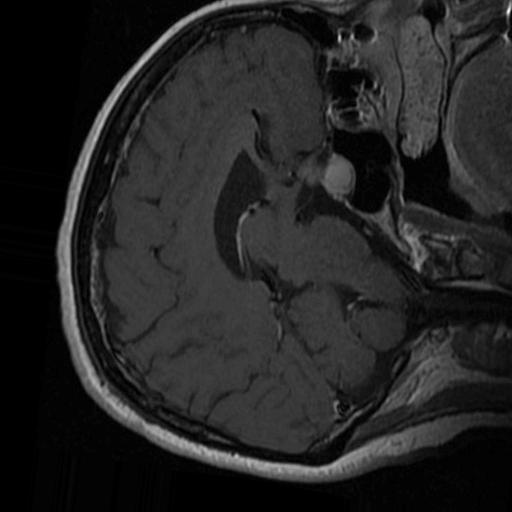
Label: brain_tumor